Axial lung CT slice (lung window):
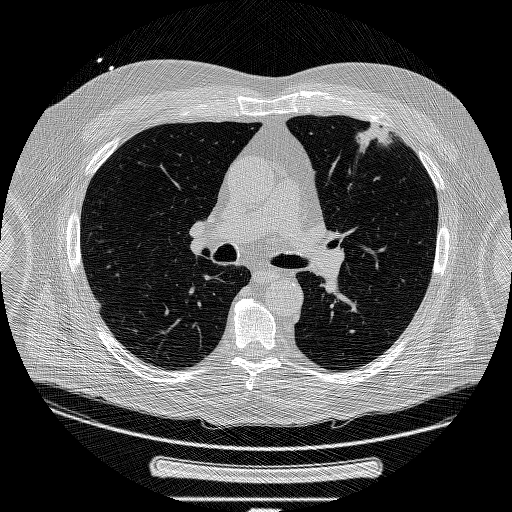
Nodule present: yes
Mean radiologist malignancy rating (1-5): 5